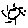
Label: sun